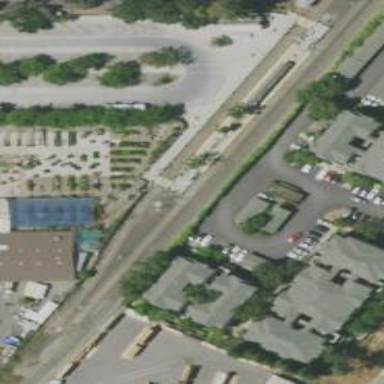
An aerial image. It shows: Light rail electrified with contact line.